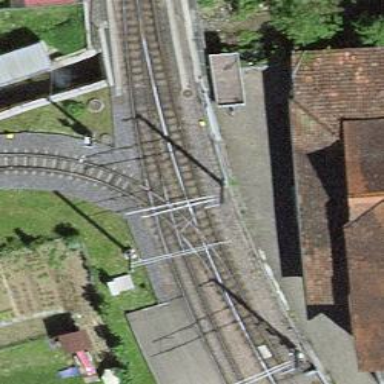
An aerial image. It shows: Railway crossing.